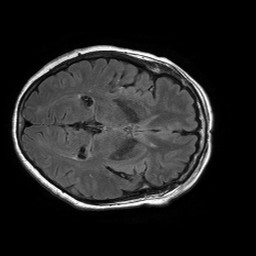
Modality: FLAIR
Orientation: axial
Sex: female
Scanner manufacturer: philips
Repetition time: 11 s
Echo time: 0.125 s